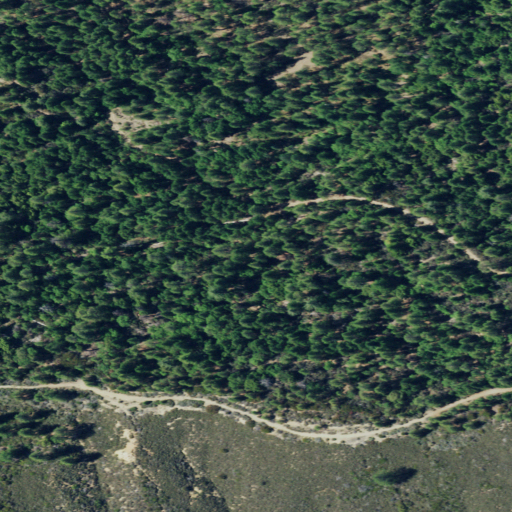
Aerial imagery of ridge(s) in California named Sanhedrin Ridge containing grassland, open development, and low intensity development